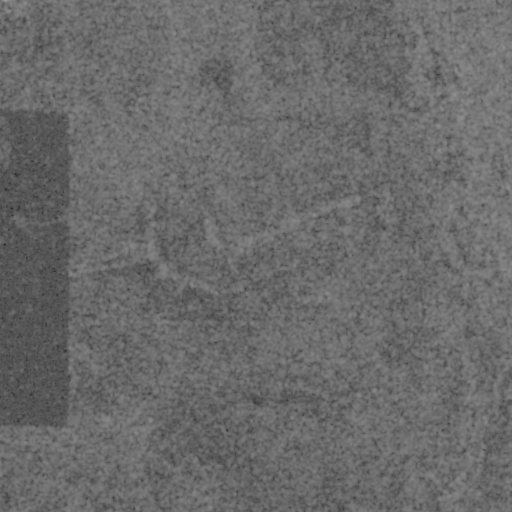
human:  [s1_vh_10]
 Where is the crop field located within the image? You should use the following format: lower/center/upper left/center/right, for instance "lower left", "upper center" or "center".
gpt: The crop field is located in the left of the image.
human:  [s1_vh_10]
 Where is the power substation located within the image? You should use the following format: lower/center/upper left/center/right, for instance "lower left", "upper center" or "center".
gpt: The power substation is located in the lower left of the image.
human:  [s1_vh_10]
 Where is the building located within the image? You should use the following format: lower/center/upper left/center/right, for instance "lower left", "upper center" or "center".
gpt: The building is located in the upper right of the image.
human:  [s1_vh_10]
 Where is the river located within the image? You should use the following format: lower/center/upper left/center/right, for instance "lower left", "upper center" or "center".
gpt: The river is located in the right of the image.
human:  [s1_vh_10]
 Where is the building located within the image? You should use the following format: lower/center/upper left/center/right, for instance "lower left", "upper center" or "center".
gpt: The building is located in the upper right of the image.
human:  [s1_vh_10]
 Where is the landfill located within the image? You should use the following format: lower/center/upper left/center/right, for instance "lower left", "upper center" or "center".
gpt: There is no landfill in the image.

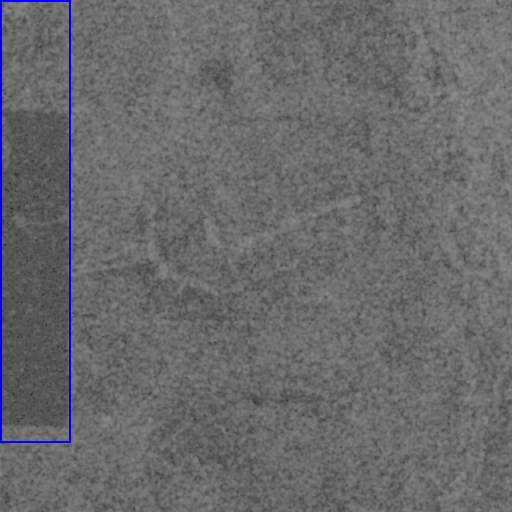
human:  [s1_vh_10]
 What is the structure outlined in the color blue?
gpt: The structure outlined in blue is a crop field.
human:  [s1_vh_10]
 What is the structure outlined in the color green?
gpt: There is no green outline.